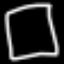
Label: square